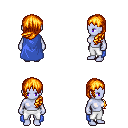
a pixel art fantasy rpg character, female body template, dark elf, purple skin, blue cape, white pants, light blonde left-swept hairstyle, four views (front, back, left, right), 2x2 character sprite sheet, small pixel art, hard edges, no anti-aliasing